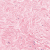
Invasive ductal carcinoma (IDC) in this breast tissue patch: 0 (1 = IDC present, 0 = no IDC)